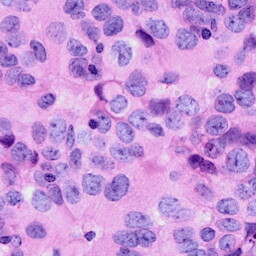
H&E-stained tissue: Breast